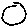
Label: circle